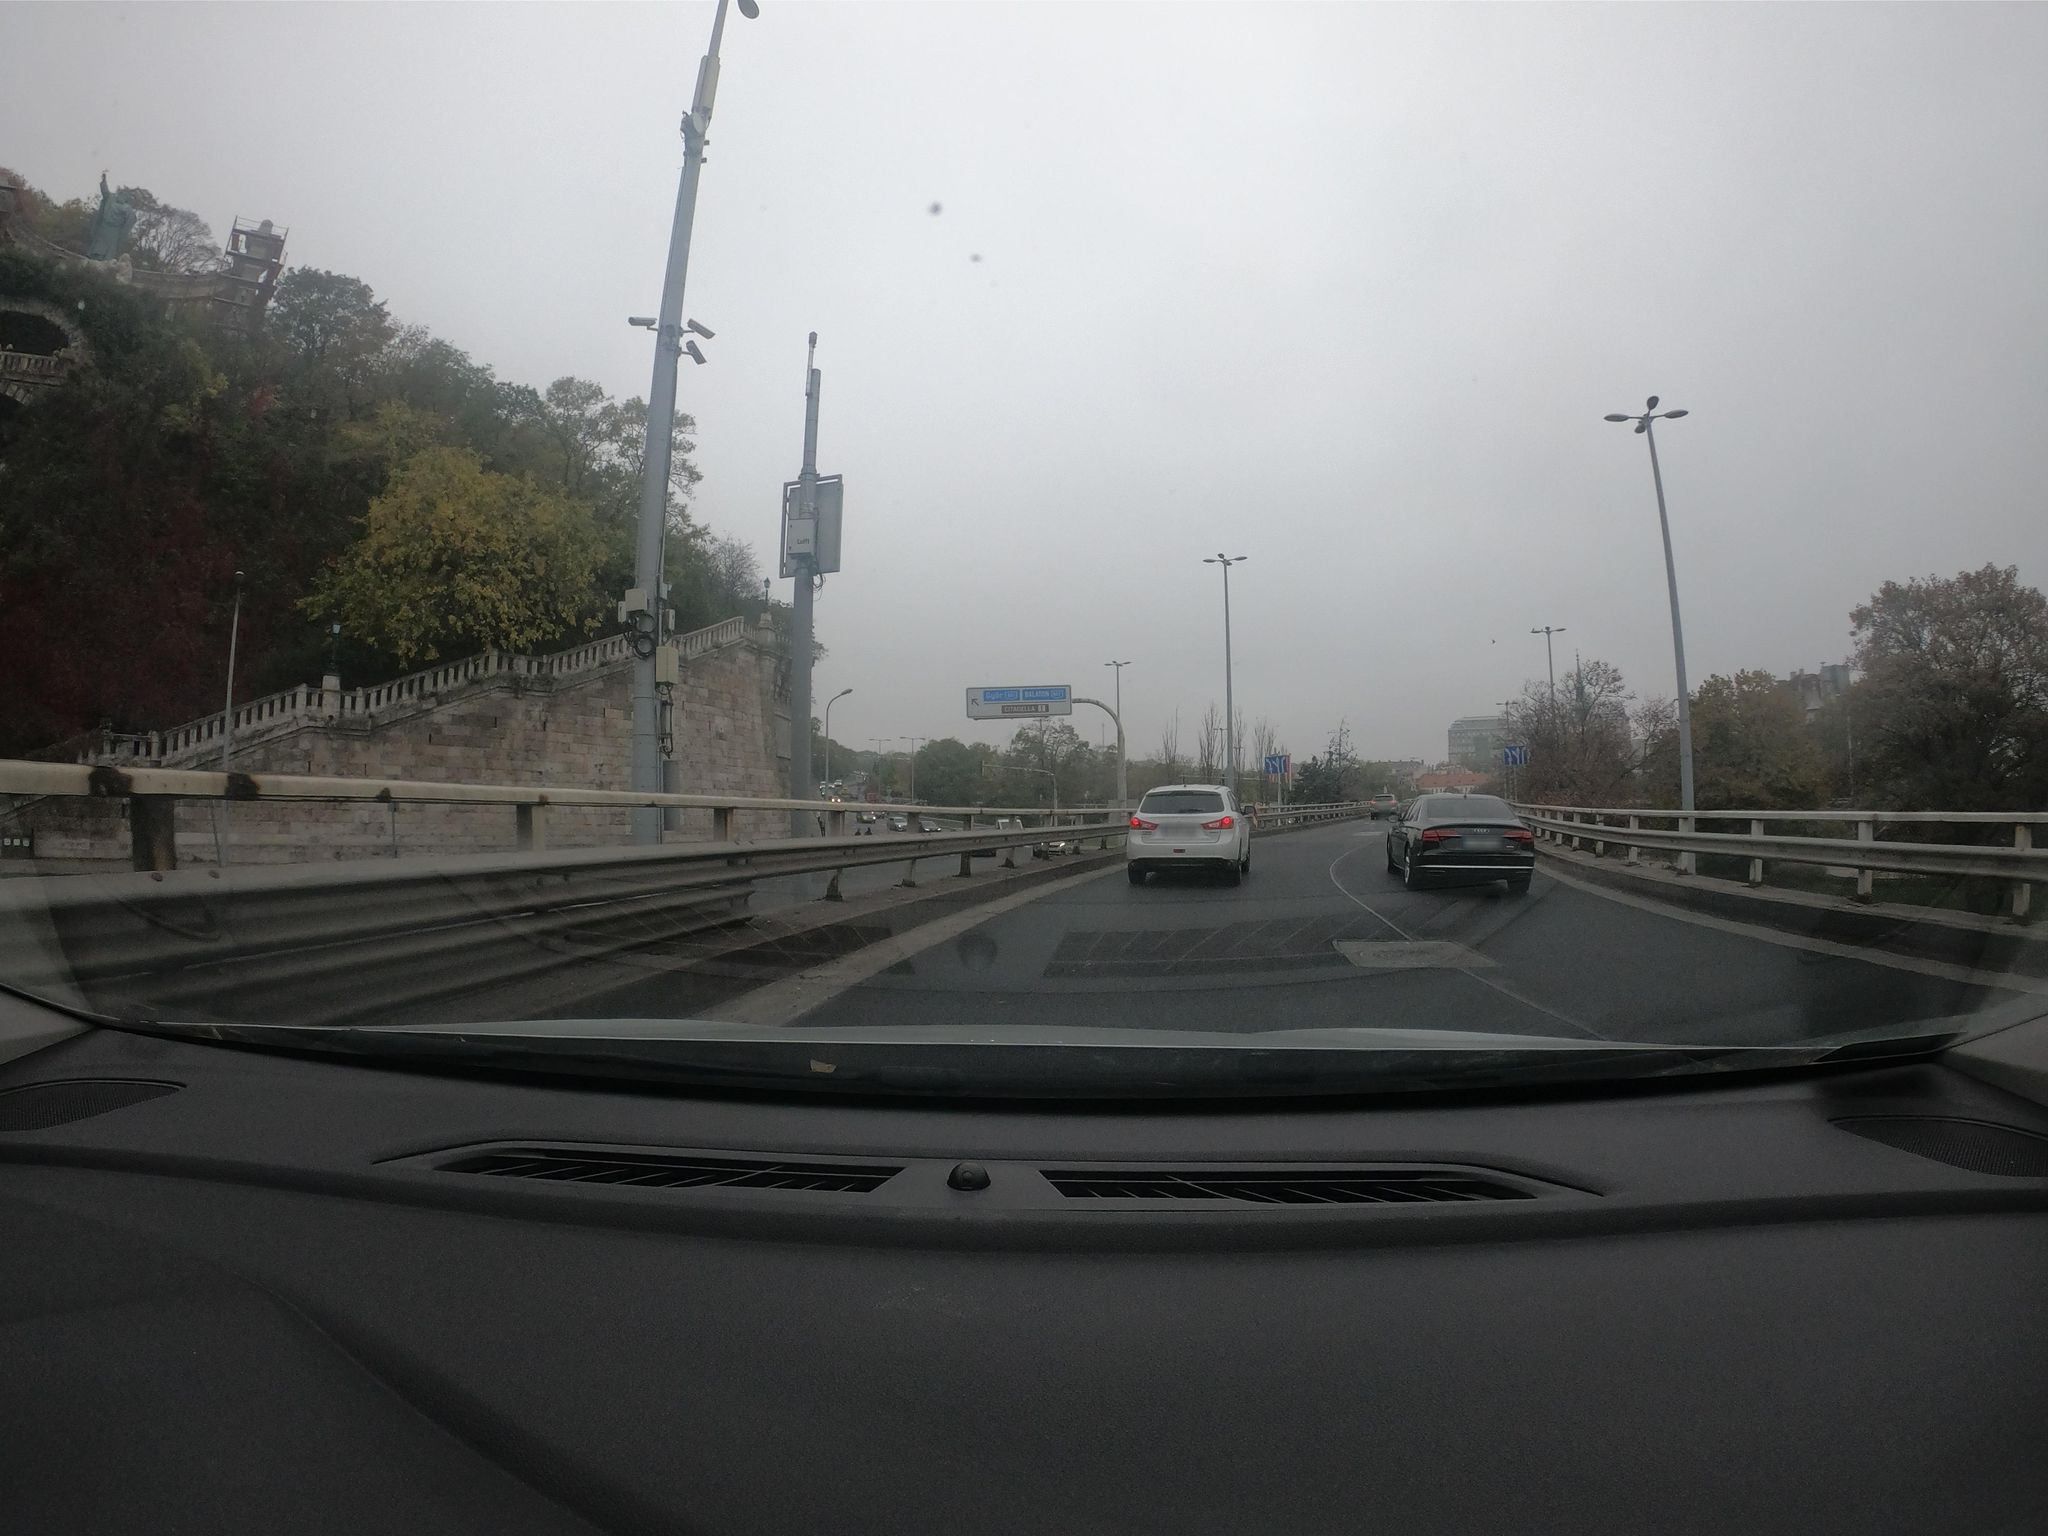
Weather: cloudy
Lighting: day
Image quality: good
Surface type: driving surface
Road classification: steps, footway
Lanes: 4, 3
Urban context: urban centre
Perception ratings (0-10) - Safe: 3.02, Lively: 2.71, Beautiful: 2.29, Boring: 2.3, Depressing: 6.85, Wealthy: 1.91